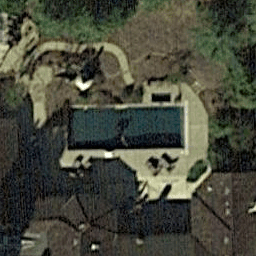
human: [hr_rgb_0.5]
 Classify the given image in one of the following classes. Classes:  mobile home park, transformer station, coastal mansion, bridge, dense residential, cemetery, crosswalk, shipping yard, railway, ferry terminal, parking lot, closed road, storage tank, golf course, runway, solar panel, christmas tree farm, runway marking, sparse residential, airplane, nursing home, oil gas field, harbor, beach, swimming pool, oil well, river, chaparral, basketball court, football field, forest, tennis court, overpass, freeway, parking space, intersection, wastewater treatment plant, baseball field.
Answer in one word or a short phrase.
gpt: swimming pool